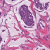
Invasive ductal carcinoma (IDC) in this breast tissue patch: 1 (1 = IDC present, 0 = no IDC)